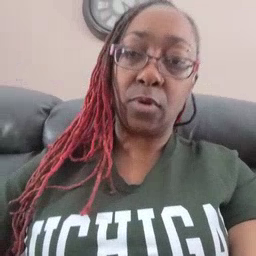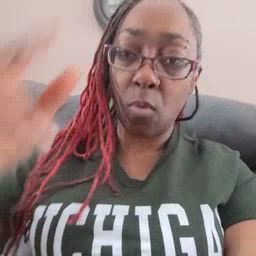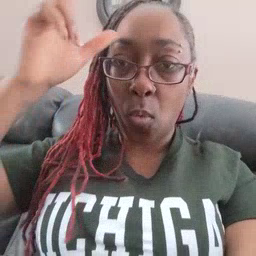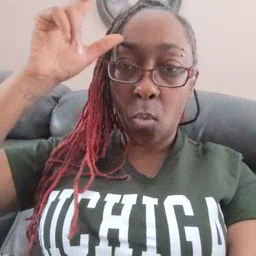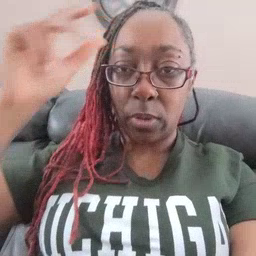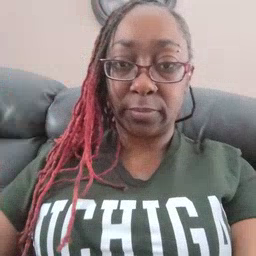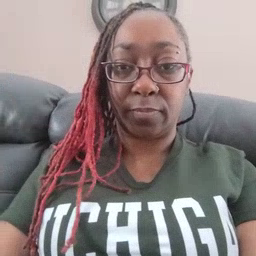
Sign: horse